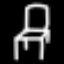
Label: chair